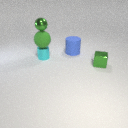
small green metal sphere above small cyan metal cylinder